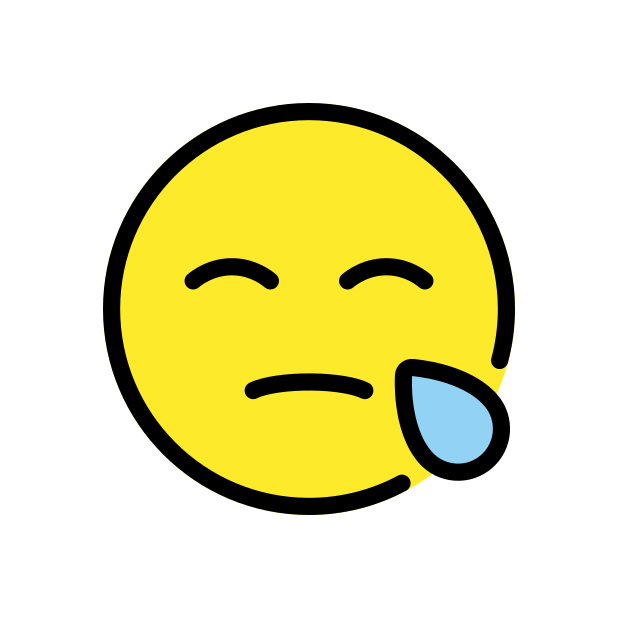
sleepy face